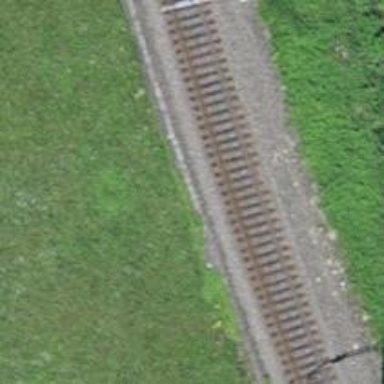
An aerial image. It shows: Railway track with contact lines for electrification.